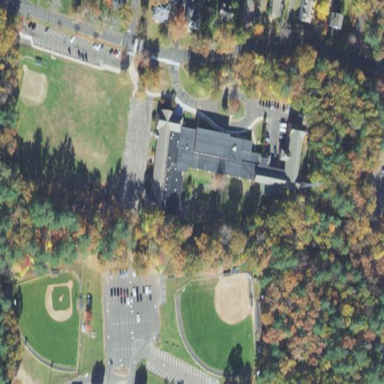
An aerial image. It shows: School.